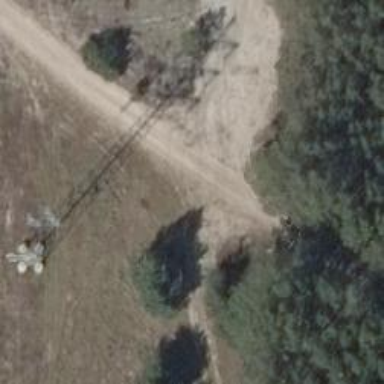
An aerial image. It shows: Sandy track road with grade4 tracktype.